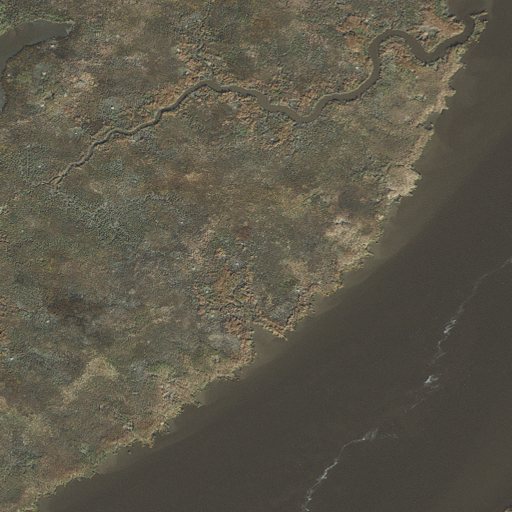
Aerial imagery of cape in Maryland named Ryse Point containing herbaceous wetlands and open water